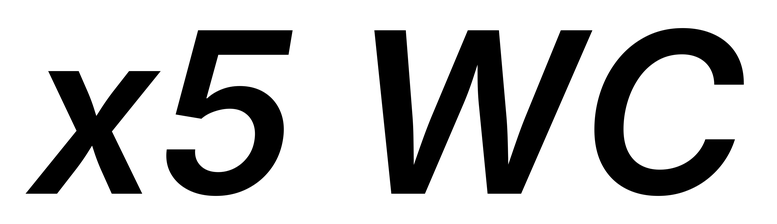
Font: Inter-Italic_SemiBold_Italic